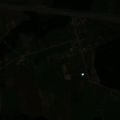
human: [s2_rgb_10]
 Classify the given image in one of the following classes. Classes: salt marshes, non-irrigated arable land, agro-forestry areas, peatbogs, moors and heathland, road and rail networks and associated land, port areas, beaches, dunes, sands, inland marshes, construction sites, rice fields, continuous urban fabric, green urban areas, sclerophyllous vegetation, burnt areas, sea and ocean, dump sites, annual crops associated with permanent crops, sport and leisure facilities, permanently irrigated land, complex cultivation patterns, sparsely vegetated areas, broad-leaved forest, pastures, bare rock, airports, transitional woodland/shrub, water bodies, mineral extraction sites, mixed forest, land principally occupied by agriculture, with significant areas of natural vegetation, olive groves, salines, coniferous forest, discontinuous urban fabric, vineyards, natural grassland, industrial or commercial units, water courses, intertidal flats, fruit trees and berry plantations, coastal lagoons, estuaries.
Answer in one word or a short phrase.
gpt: non-irrigated arable land, complex cultivation patterns, broad-leaved forest, coniferous forest, transitional woodland/shrub